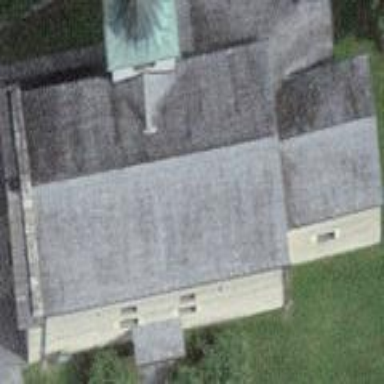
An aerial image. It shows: Historic church building serving as place of worship.